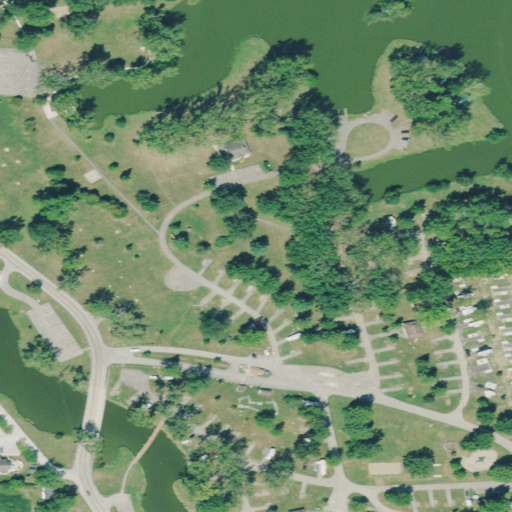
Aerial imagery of island in Ohio named Crawford Island containing low intensity development, open development, open water, medium intensity development, grassland, deciduous forest, high intensity development, and cultivated crops